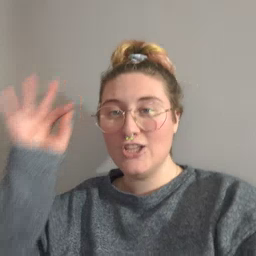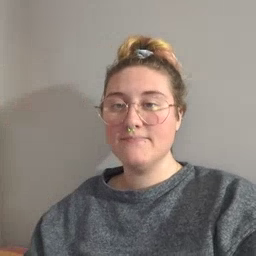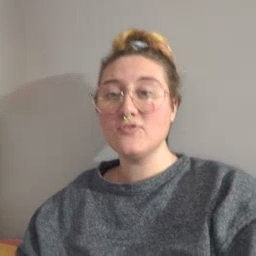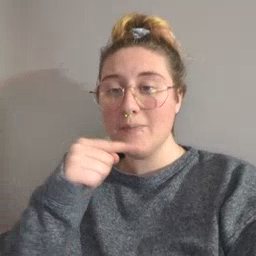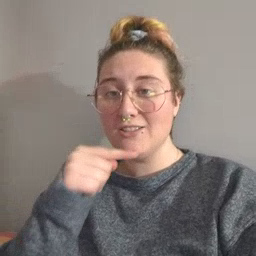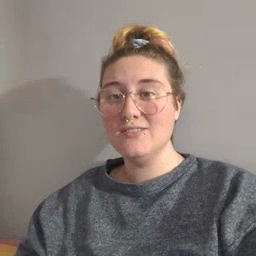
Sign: toothbrush